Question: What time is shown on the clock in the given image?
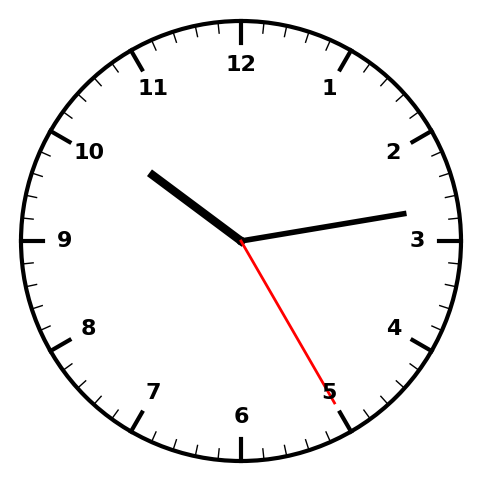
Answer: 10:13:25